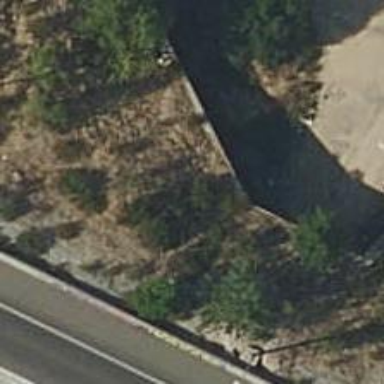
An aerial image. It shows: Retaining wall.